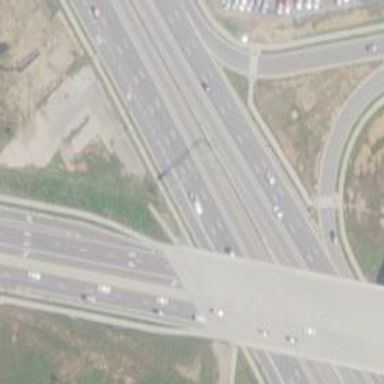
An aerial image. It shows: Expressway with asphalt surface classified as trunk highway.